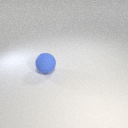
large blue rubber sphere